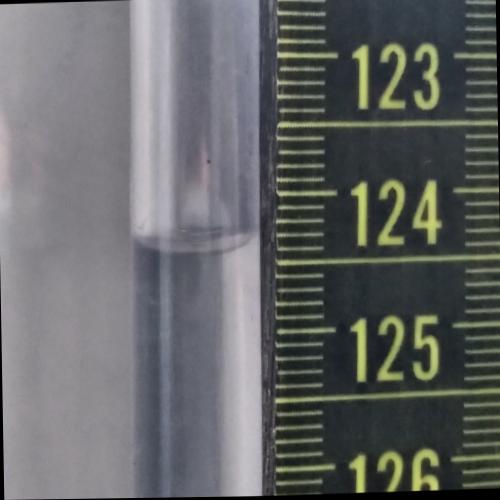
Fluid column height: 124.3 cm